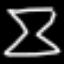
Label: hourglass